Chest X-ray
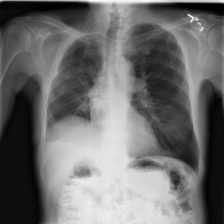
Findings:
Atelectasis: negative
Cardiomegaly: negative
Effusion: negative
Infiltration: negative
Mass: negative
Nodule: negative
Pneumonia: negative
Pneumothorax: negative
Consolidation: negative
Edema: negative
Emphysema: negative
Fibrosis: negative
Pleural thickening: positive
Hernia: negative